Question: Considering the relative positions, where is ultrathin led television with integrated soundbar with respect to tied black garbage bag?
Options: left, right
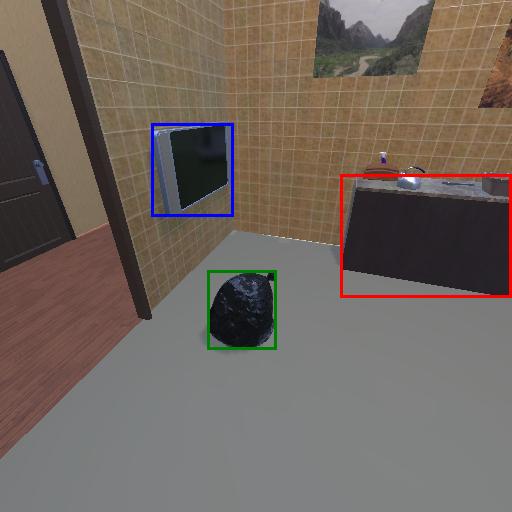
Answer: left